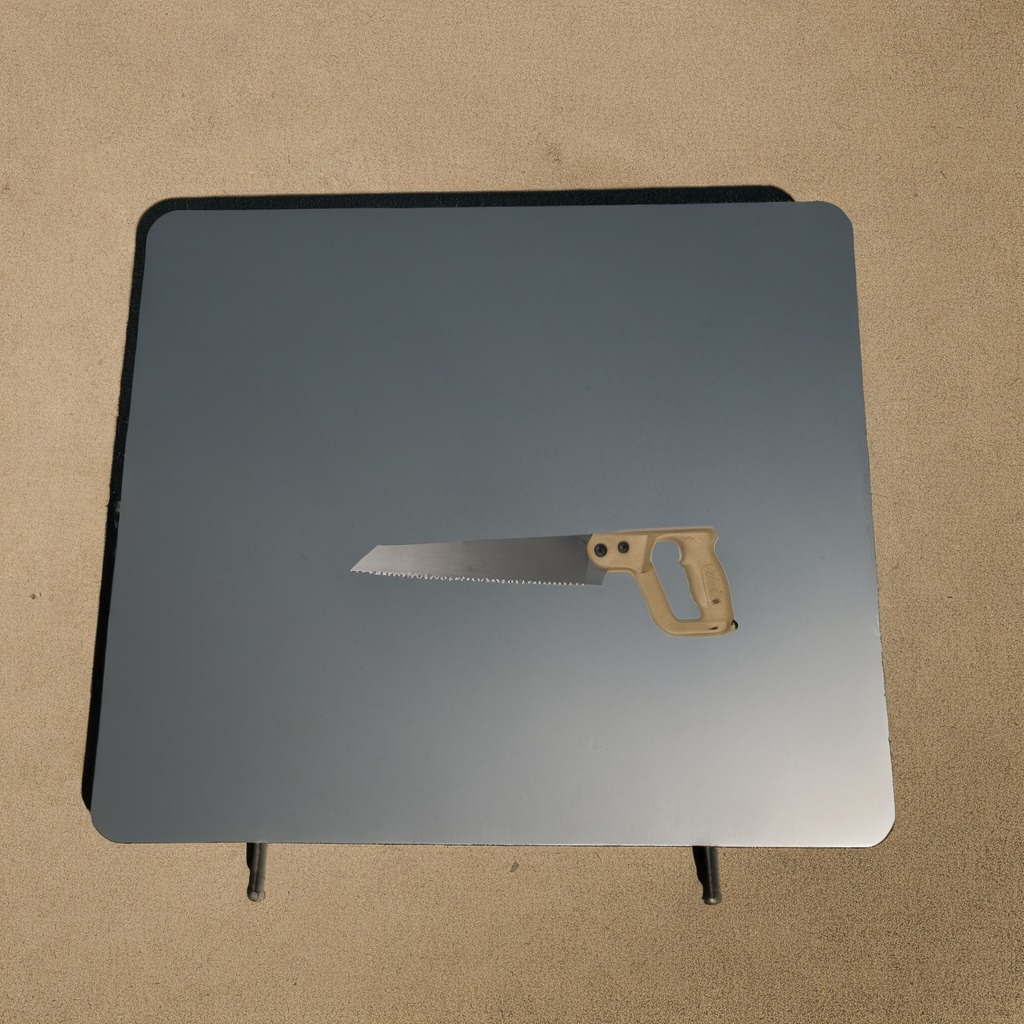
A metal saw is lying on a utility table in a temporary outdoor tool station.